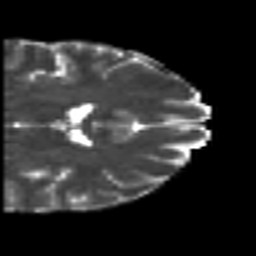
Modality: T2w
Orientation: coronal
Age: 20
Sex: female
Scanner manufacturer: siemens
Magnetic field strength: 3 T
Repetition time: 7 s
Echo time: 0.0926 s